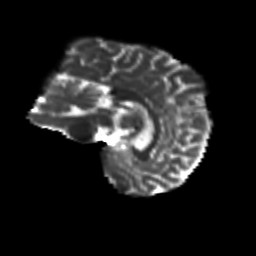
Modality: T2w
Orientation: sagittal
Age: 42
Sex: female
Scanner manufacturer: siemens
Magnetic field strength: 3 T
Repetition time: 8.6 s
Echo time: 0.095 s